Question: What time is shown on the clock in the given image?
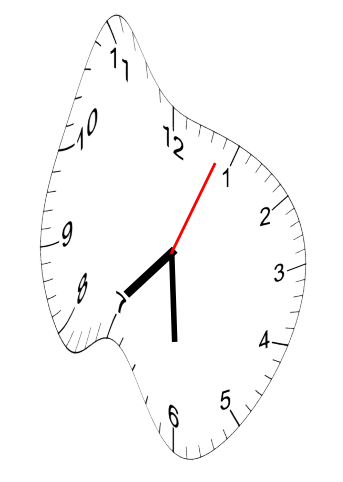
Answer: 07:30:04